Question: Can anybody help or point me in the right direction for a tutorial/example for printing recordsets horizontally, with fixed rows and variable columns. The desired effect:
'''
A------ Crime Estimate
Air Curtains Estoria
Alpha D------ F------
Apple Daily ...
B------ Doctor ...
Banana E------
Billy Eddie
C------ Elephant
Chair Eskimo
[<]-------[|||||||]-------------------------------[>]
'''
I have a DIV with horizontal scroll (like my imitation scrollbar above lol) and need to scroll along the alphabetical list of words. I need to have 8 rows high and that should include the new character heading (A, B, C...) but the amount of columns, nobody knows.
Maybe there's an easier way using CSS. If each word was a block of 100x20px, the first block would have 'top:0px; left:0px;', the next block would have 'top:20px; left:0px;' and then on the next column, 'top:0px; left:100px;'...
I could probably do it if somebody explained how. Any help or tutorial links gratefully received as always.
Made with CSS positioning instead of table rows/cells. Happy!

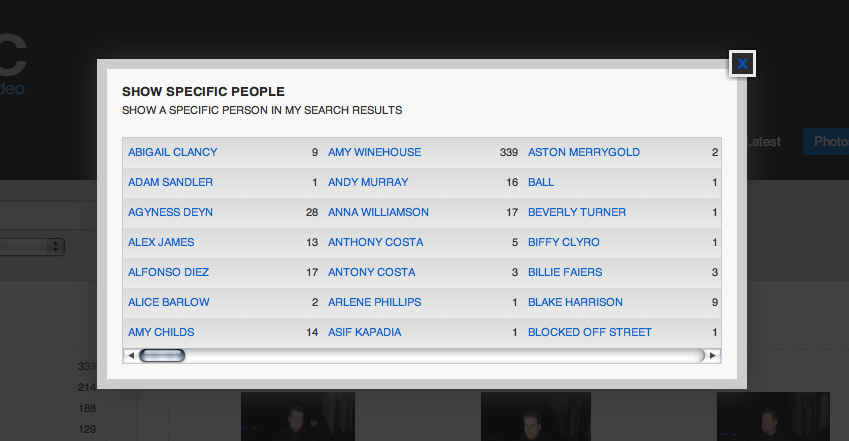
Answer: You'll have to weave it into an HTML table where <tr> is a table row and <td> is a table cell or column.
This example shows a standard recordset to table but you will need to change the code to meet your desired format.
<URL>